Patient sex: M
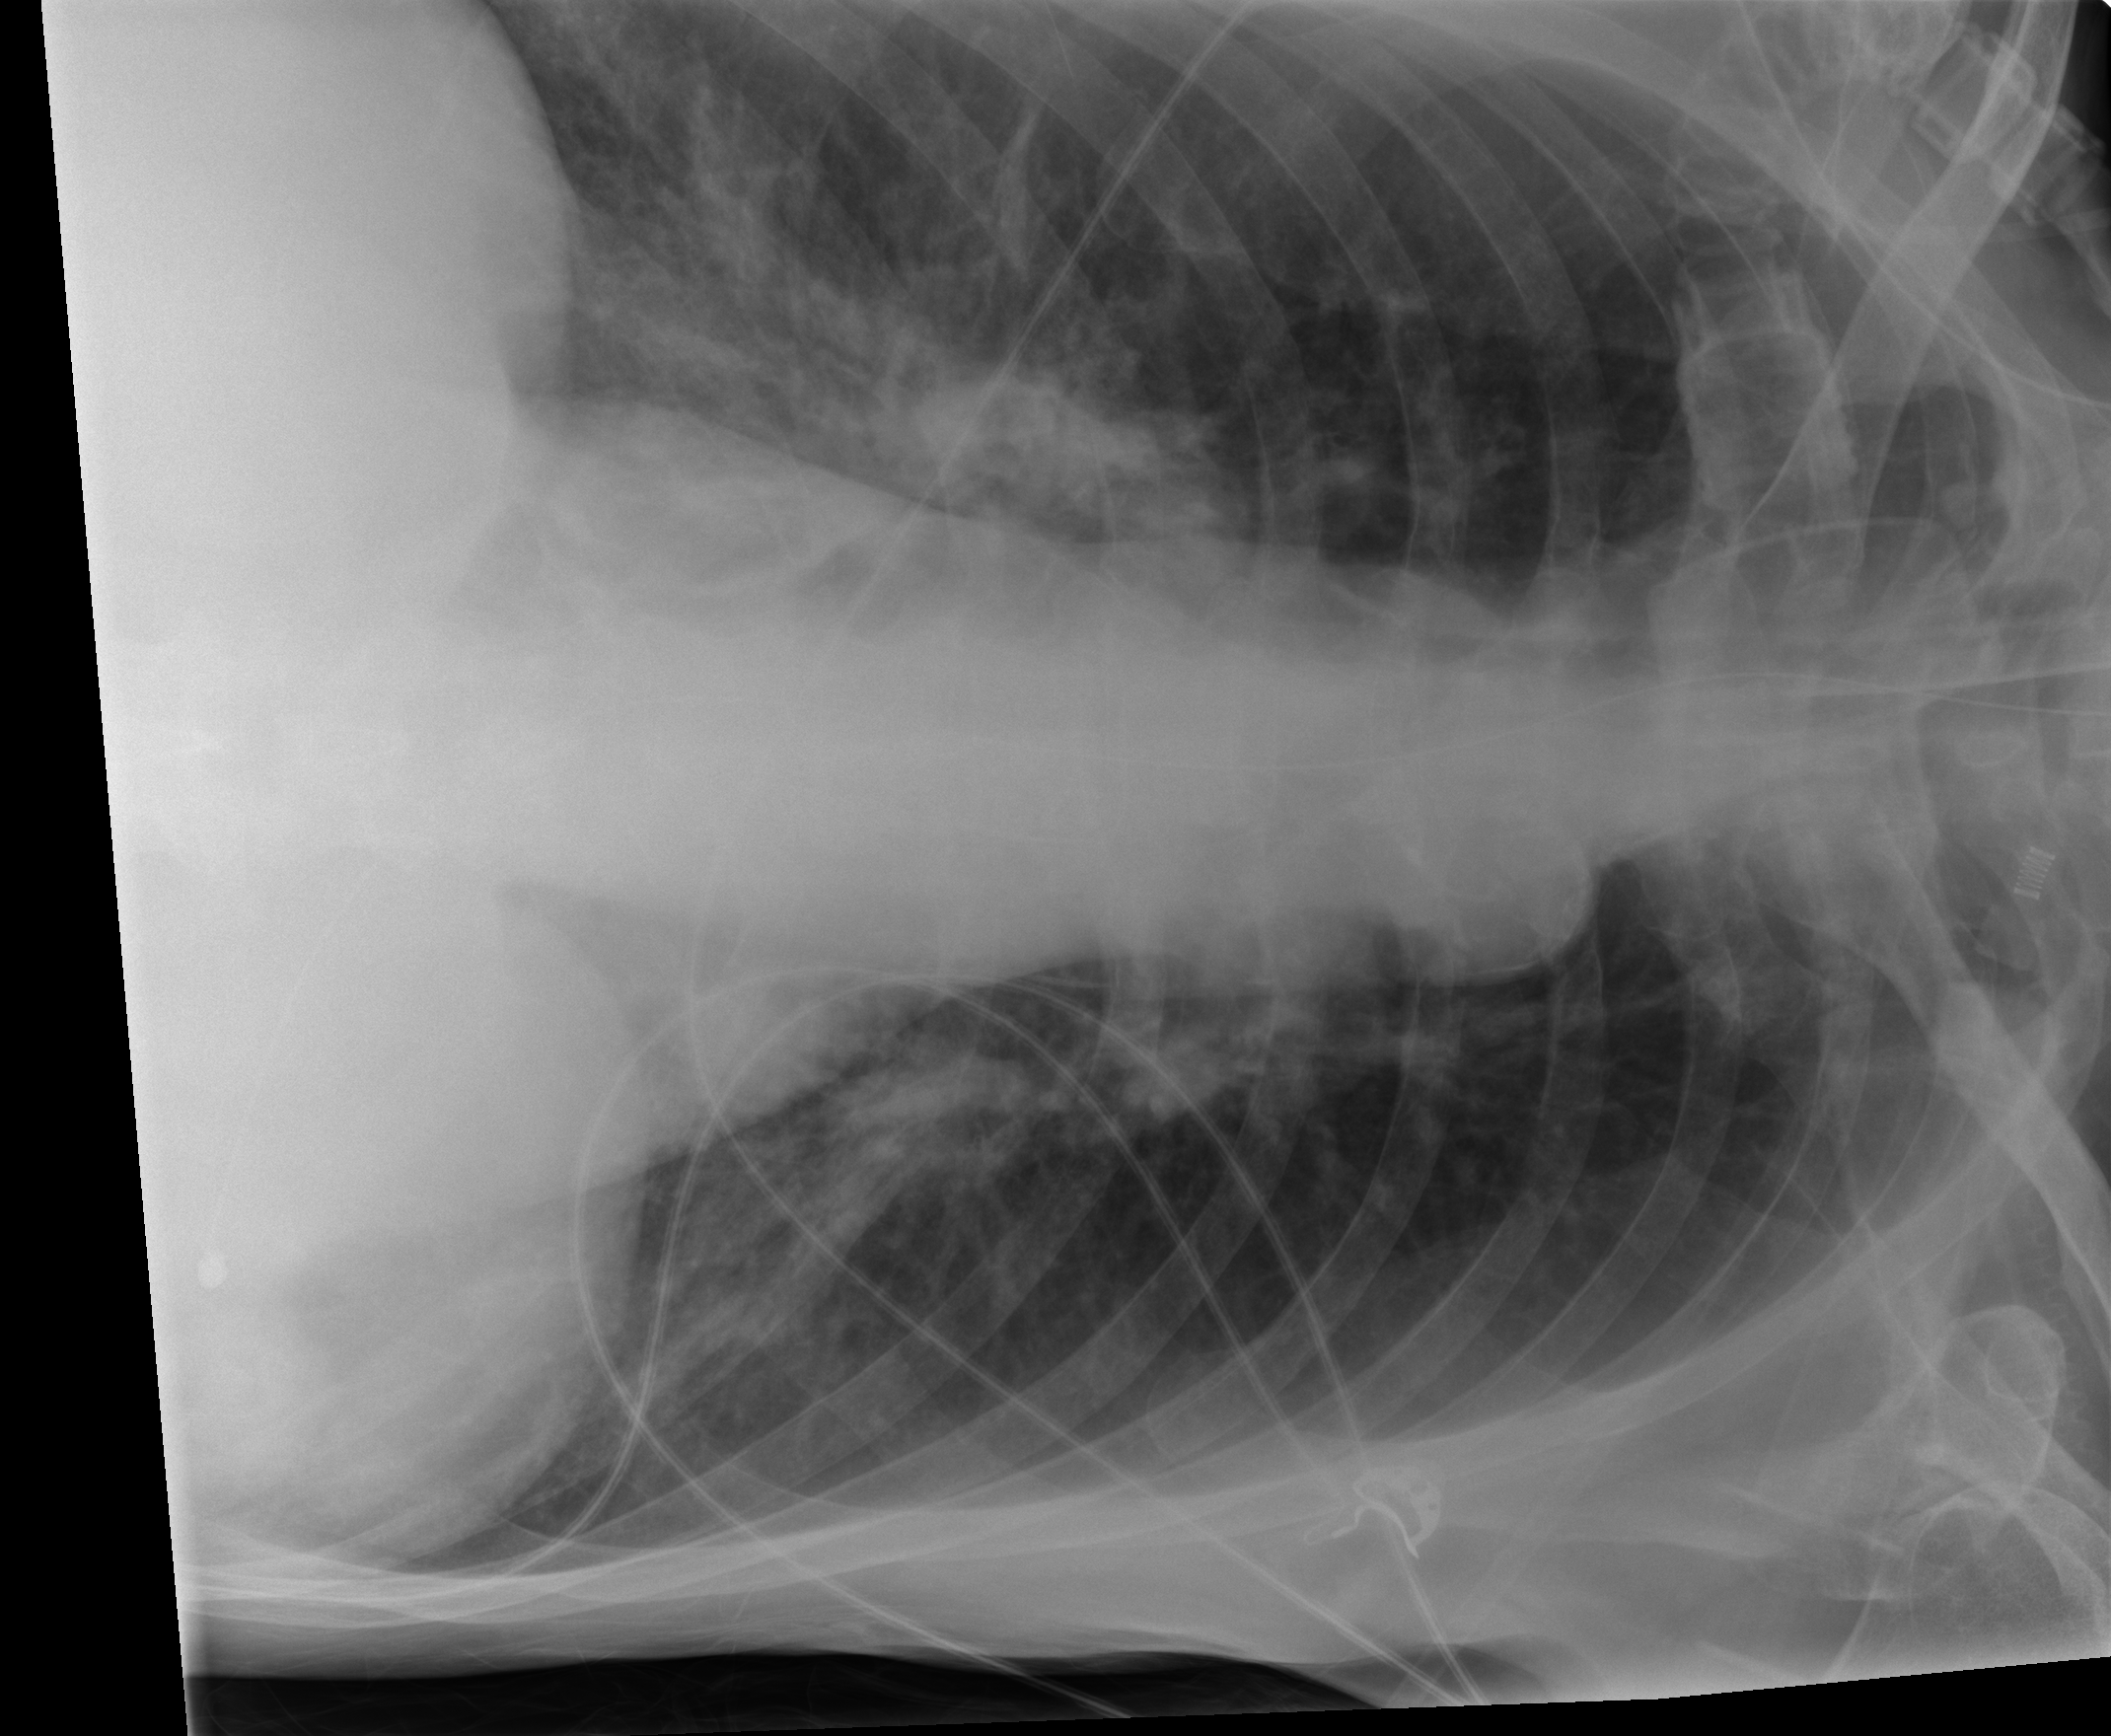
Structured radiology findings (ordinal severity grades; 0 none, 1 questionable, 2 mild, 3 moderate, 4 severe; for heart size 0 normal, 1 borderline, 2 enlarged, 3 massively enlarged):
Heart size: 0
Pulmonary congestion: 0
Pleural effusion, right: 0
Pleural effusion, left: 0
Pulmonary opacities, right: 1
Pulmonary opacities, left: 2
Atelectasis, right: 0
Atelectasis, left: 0